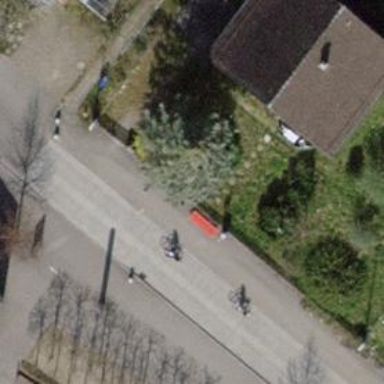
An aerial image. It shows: Platform for public transport is situated by the road.